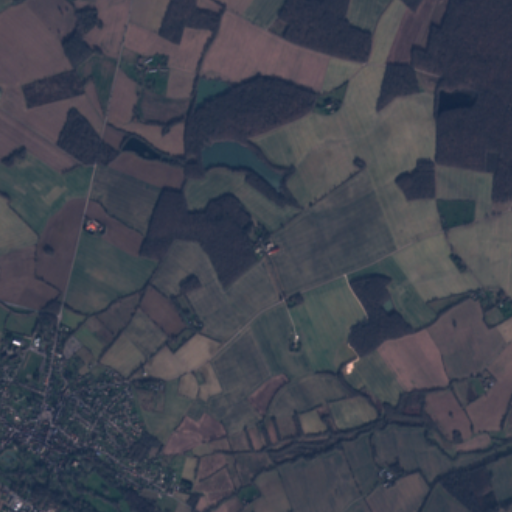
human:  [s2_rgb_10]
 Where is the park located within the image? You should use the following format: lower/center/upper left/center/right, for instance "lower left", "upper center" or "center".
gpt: The park is located in the lower left of the image.
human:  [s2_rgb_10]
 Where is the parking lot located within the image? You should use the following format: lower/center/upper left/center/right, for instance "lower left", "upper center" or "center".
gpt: The parking lot is located in the lower left of the image.
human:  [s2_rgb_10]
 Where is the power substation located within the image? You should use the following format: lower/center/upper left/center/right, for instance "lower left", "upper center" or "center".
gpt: The power substation is located in the lower left of the image.
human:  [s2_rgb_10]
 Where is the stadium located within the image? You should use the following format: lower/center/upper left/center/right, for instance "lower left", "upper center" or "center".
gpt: The stadium is located in the lower left of the image.
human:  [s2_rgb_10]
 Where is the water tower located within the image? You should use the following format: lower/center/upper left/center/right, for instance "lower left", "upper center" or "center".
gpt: The water tower is located in the lower left of the image.
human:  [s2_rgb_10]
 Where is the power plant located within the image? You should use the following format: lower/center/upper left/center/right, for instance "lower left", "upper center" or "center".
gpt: There is no power plant in the image.